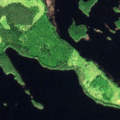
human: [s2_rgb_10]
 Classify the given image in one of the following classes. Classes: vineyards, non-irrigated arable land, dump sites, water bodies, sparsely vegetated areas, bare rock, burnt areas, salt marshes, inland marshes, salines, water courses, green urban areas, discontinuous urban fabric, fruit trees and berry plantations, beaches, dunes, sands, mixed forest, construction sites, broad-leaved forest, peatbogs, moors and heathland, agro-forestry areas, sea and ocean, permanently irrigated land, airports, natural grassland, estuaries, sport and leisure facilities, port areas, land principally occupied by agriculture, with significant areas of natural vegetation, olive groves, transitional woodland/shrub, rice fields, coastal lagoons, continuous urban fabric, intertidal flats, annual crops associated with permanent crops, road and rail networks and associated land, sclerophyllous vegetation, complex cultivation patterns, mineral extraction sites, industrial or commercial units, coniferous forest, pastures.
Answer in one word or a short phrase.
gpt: mixed forest, transitional woodland/shrub, water bodies